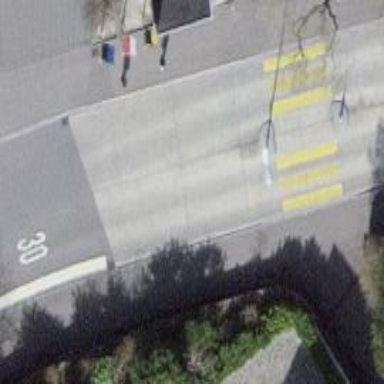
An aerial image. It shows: Bus stop with designated public transport stop position.